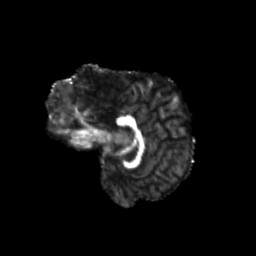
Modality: FA
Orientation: sagittal
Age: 11
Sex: female
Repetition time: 9.512 s
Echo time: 0.089 s